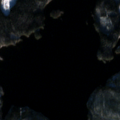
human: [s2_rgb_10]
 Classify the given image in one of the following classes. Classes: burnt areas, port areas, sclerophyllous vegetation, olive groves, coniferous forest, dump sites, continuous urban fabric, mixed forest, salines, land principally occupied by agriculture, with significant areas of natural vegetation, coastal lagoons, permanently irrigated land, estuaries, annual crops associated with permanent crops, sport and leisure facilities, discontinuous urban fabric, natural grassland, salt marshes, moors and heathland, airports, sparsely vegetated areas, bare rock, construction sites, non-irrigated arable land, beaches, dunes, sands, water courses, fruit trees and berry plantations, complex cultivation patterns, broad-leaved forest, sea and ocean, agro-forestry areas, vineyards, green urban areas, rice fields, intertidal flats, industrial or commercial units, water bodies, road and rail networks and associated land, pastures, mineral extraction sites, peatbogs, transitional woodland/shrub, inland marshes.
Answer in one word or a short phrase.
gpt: coniferous forest, mixed forest, transitional woodland/shrub, water bodies